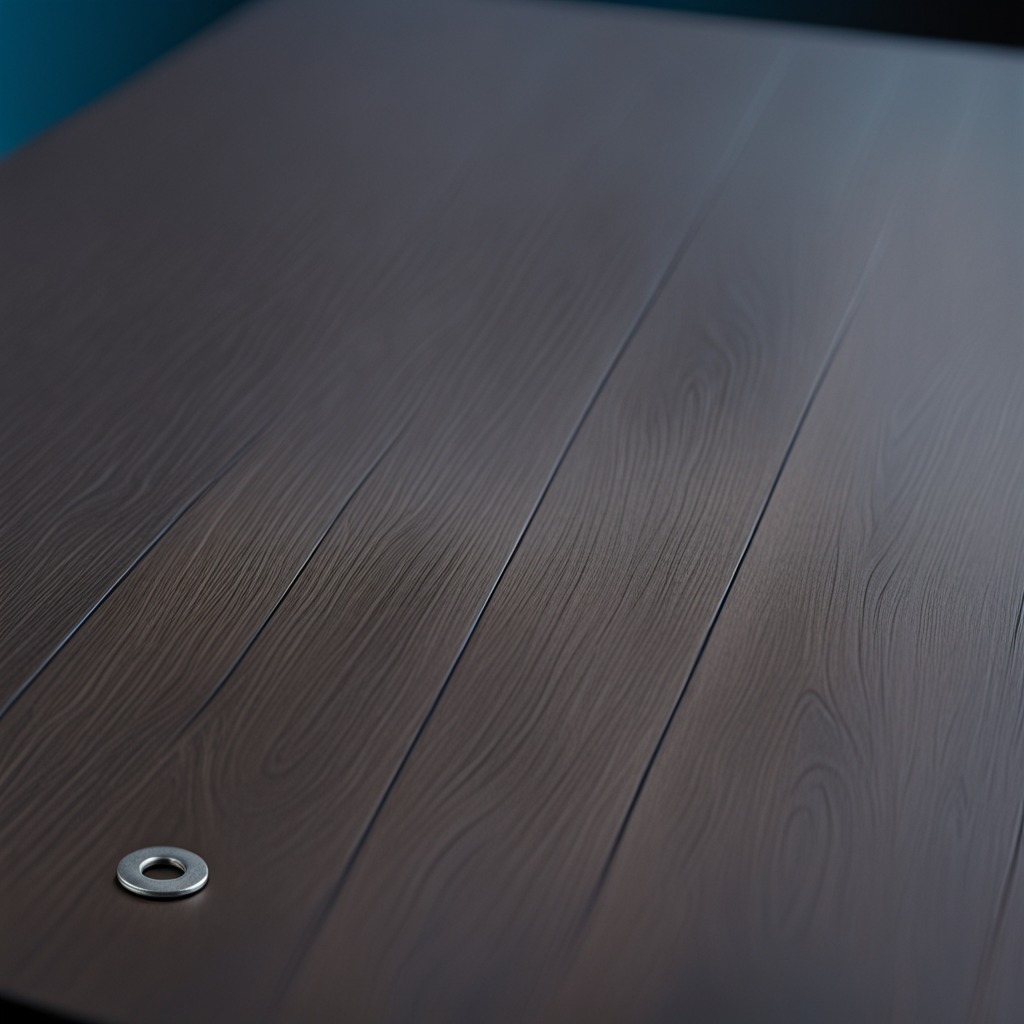
A flat metal washer is lying on a table in a small garage at twilight.